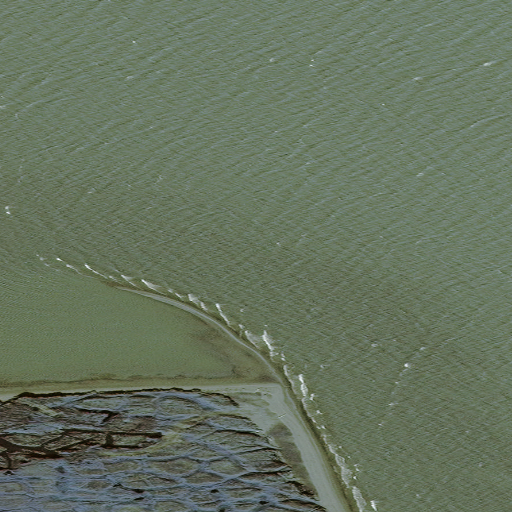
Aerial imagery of cape in Alaska named Nuvagapak Point containing only unknown